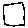
Label: square